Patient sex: M
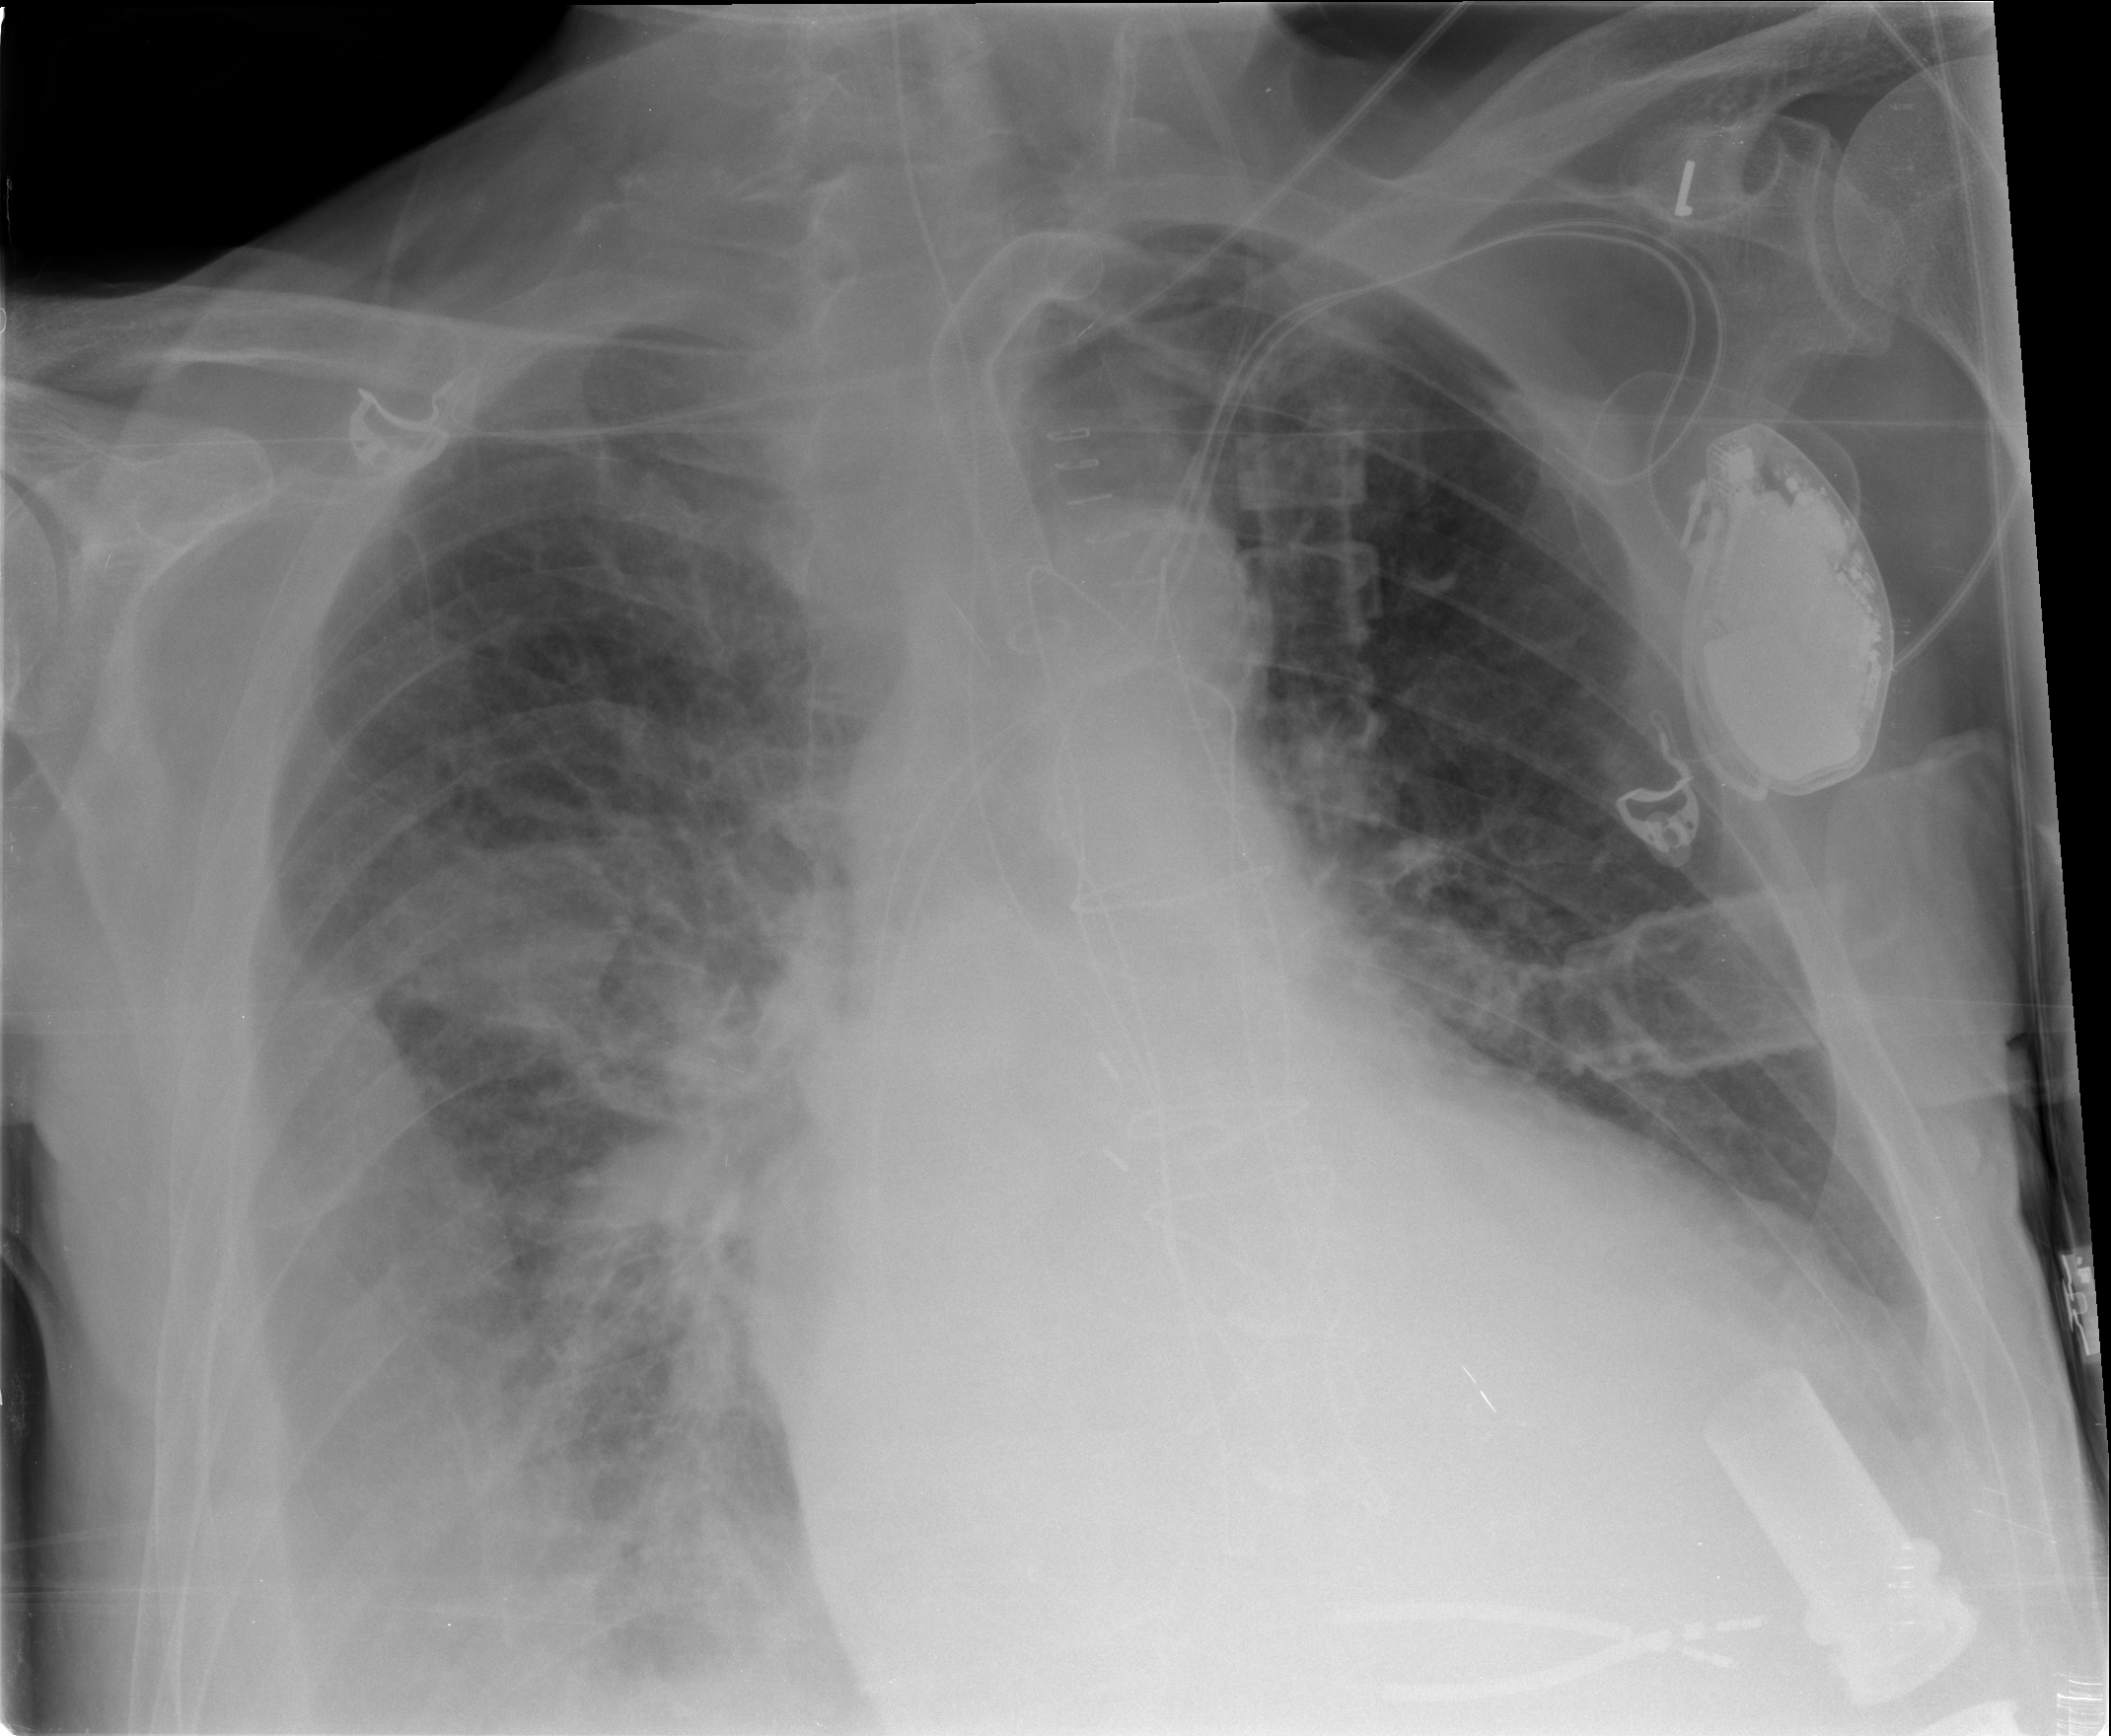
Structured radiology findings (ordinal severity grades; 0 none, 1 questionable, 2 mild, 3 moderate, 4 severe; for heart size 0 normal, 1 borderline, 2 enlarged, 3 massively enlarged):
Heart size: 3
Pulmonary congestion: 2
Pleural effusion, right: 2
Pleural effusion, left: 2
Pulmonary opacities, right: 2
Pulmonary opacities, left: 0
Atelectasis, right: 2
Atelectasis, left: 2